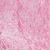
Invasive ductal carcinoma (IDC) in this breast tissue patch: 0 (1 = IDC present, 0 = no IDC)